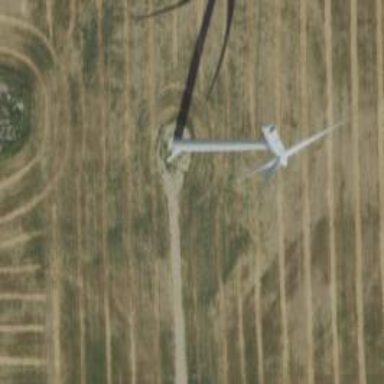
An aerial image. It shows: Wind power generator with horizontal axis wind turbine manufactured by Vestas.